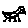
Label: bird